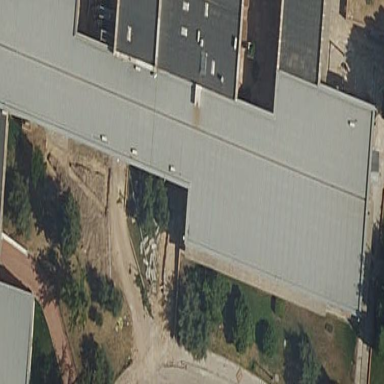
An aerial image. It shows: School building.